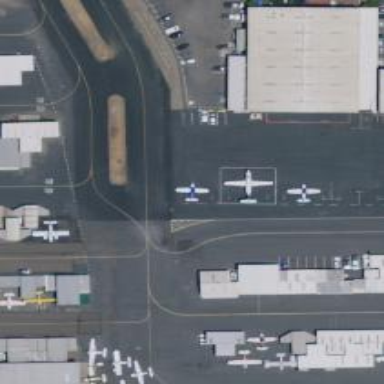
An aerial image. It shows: Image of taxiway at airport.